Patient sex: M
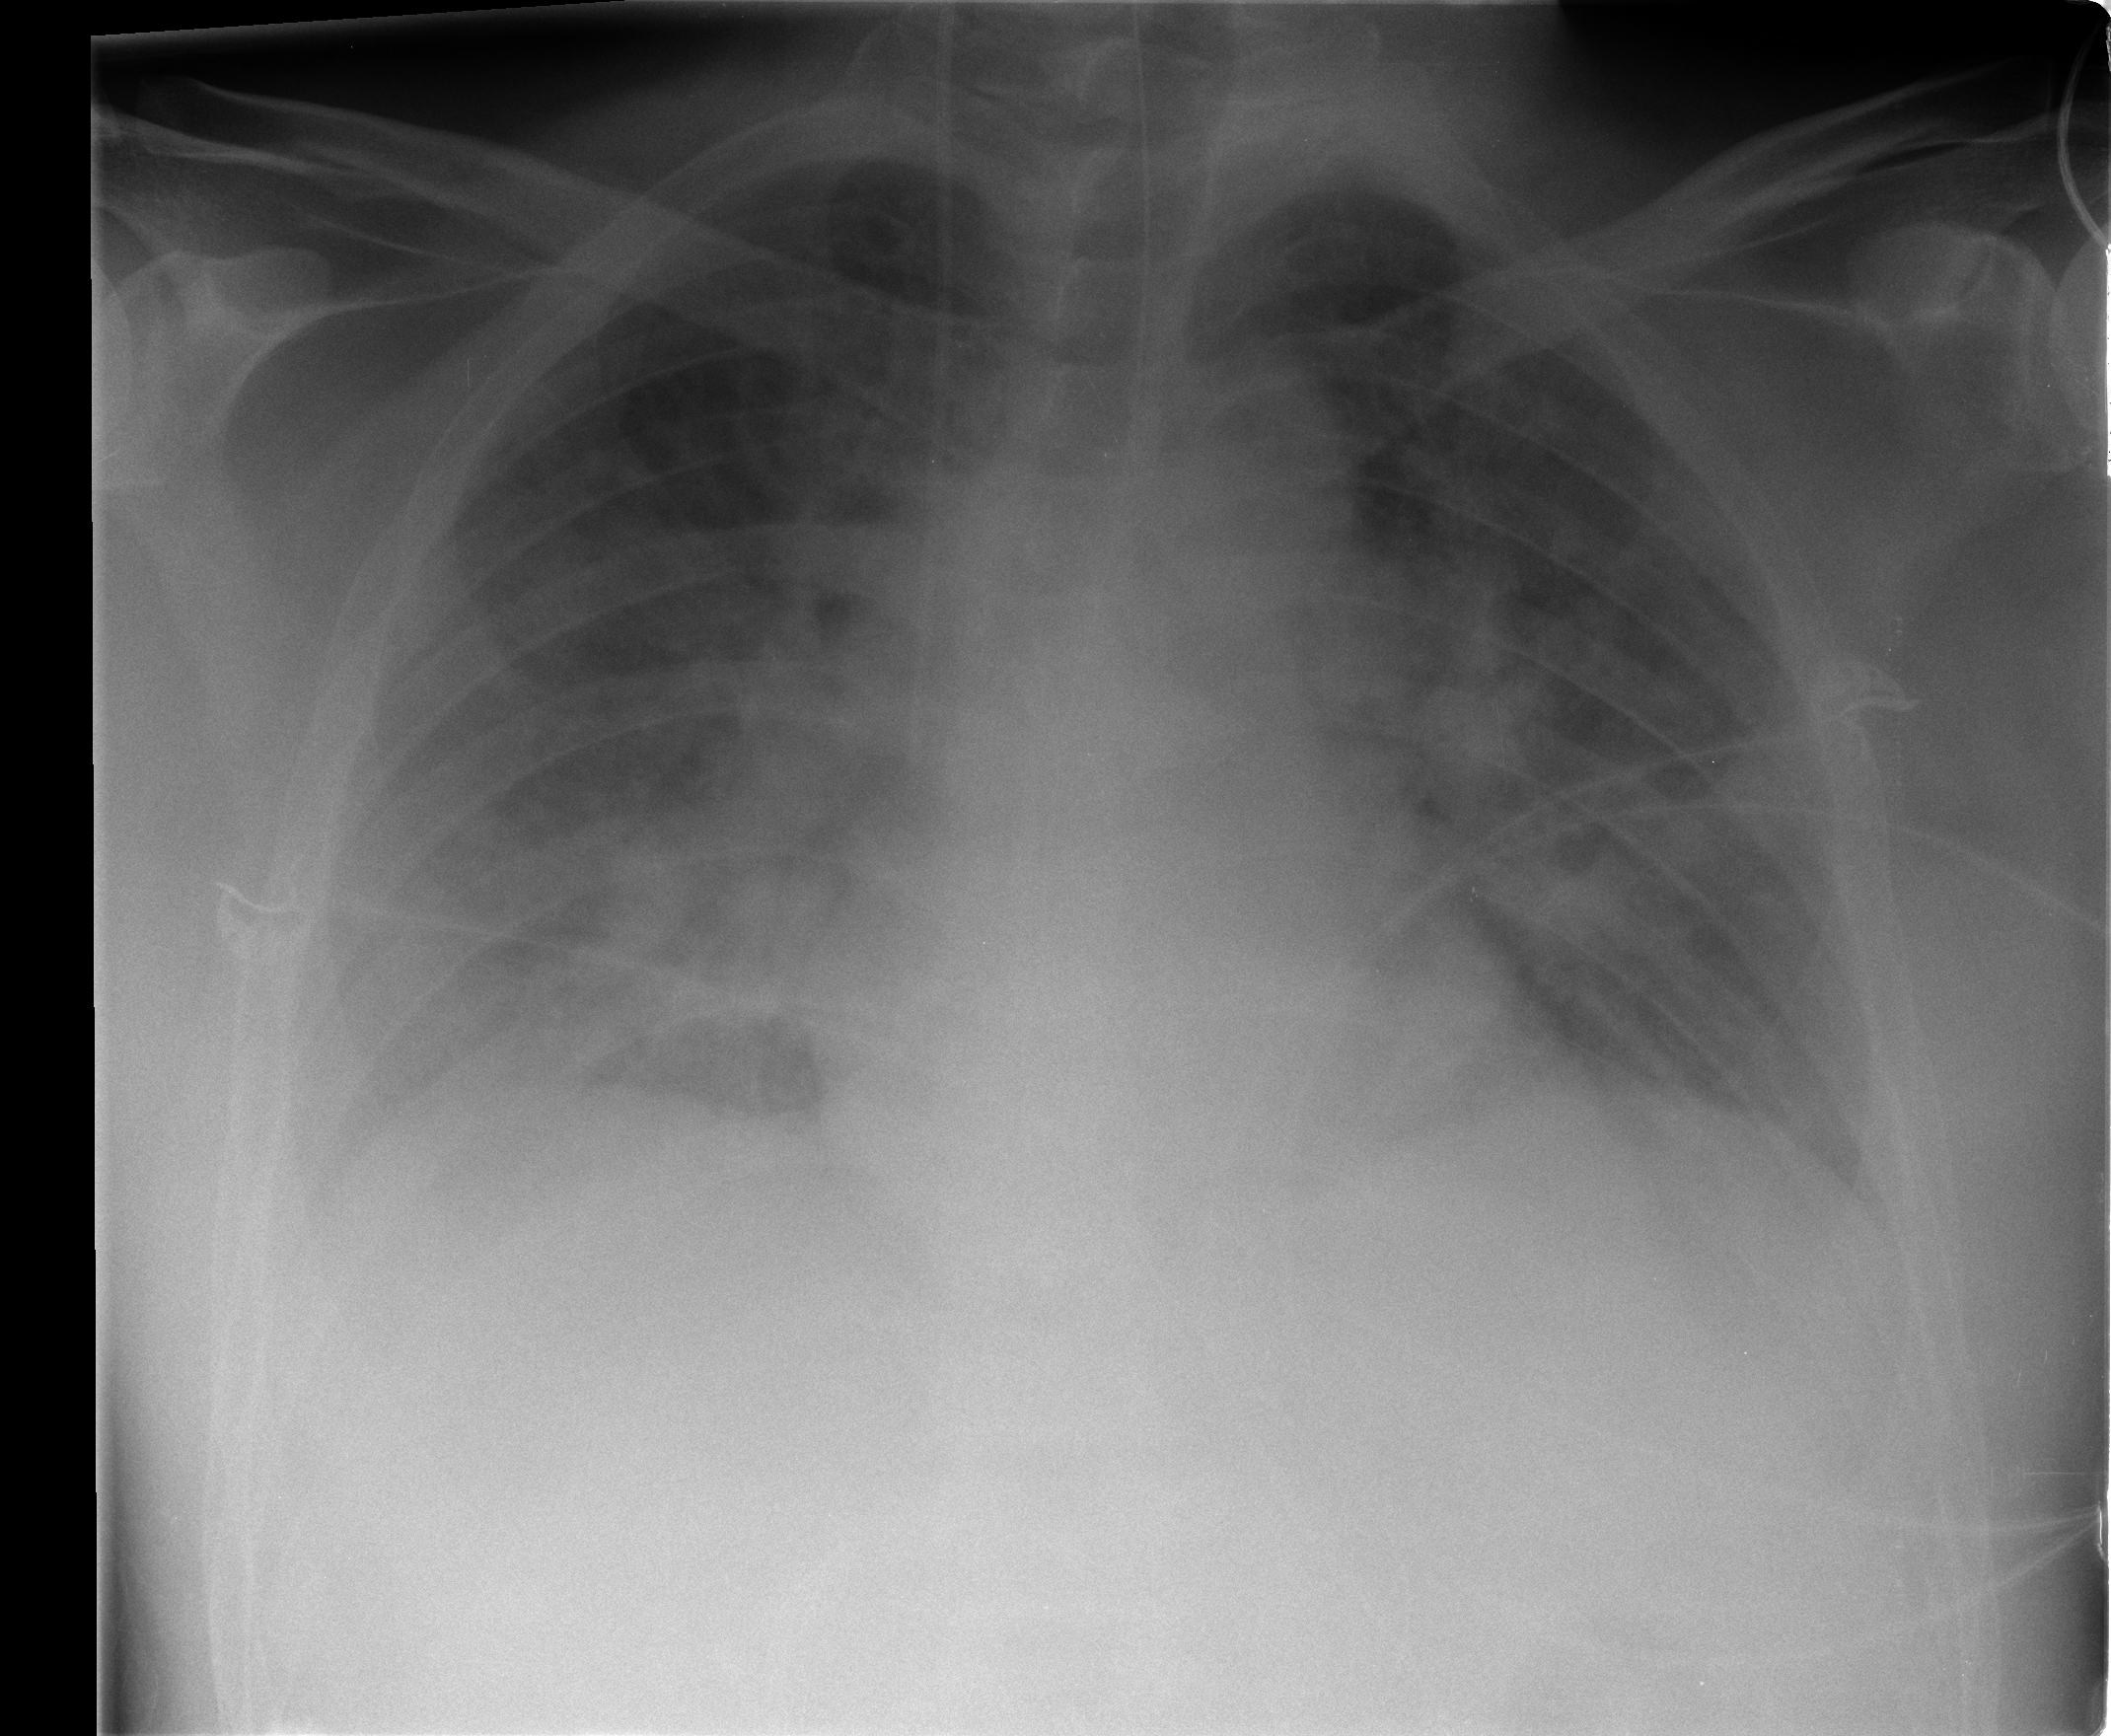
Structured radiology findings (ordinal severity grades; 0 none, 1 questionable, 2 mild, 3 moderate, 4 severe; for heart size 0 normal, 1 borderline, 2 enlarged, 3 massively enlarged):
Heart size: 0
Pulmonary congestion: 3
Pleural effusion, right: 2
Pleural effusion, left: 2
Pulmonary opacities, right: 2
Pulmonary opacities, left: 2
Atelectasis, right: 3
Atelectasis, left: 3